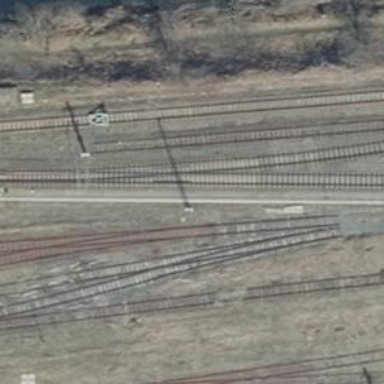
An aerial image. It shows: Abandoned railway yard is depicted.